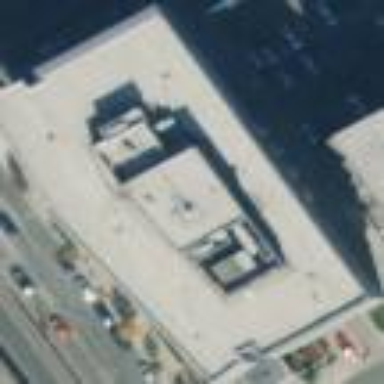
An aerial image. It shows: Clinic building providing healthcare services.